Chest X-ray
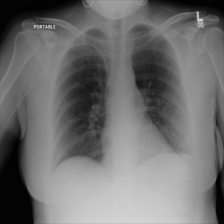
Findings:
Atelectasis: negative
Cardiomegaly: negative
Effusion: negative
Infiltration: negative
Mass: negative
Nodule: negative
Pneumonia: negative
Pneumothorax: negative
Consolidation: negative
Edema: negative
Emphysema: negative
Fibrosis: negative
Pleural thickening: negative
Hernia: negative